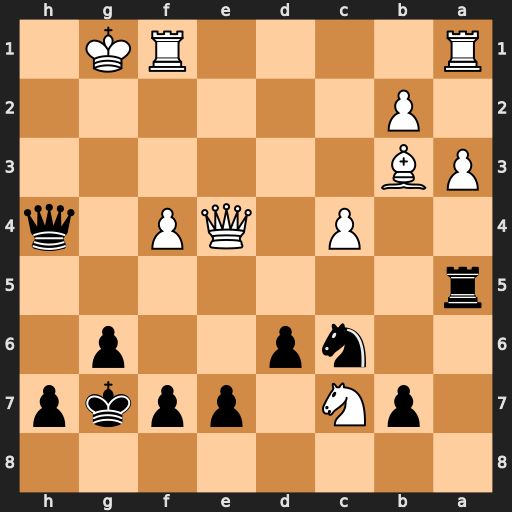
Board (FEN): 8/1pN1ppkp/2np2p1/r7/2P1QP1q/PB6/1P6/R4RK1
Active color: b
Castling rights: -
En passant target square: -
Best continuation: Rg5+ fxg5 Qxe4